Question: I try to make ajax request with autorization header:

but get: 'GET http://agroagro.com/agroMobile/v1/tasks 400 (Bad Request)'
my ajax code:
'''
$(function() {
if (localStorage.getItem('apiKey') == '') {
window.location.replace("login.html");
}
else {
var urlAjax = "http://agroagro.com/agroMobile/v1/tasks";
$.ajax({
type:'GET',
url: urlAjax,
contentType: "application/x-www-form-urlencoded",
headers: {
"Authorization": localStorage.getItem('apiKey')
},
beforeSend: function(jqXHR) {
console.log(localStorage.getItem('apiKey'));
jqXHR.setRequestHeader("Authorization", localStorage.getItem('apiKey'));
},
success: function(data) {
console.log('Lets do something');
},
error: function(data) {
//window.location.replace("login.html");
console.log(data);
console.log(console.log(localStorage.getItem('apiKey')));
$('#error').append('<p>Please enter the correct information</p>');
},
dataType: 'json',
});
}
});
'''
So why I get this error? As you can see I send right autorization api key and everything is fine but just dont work...
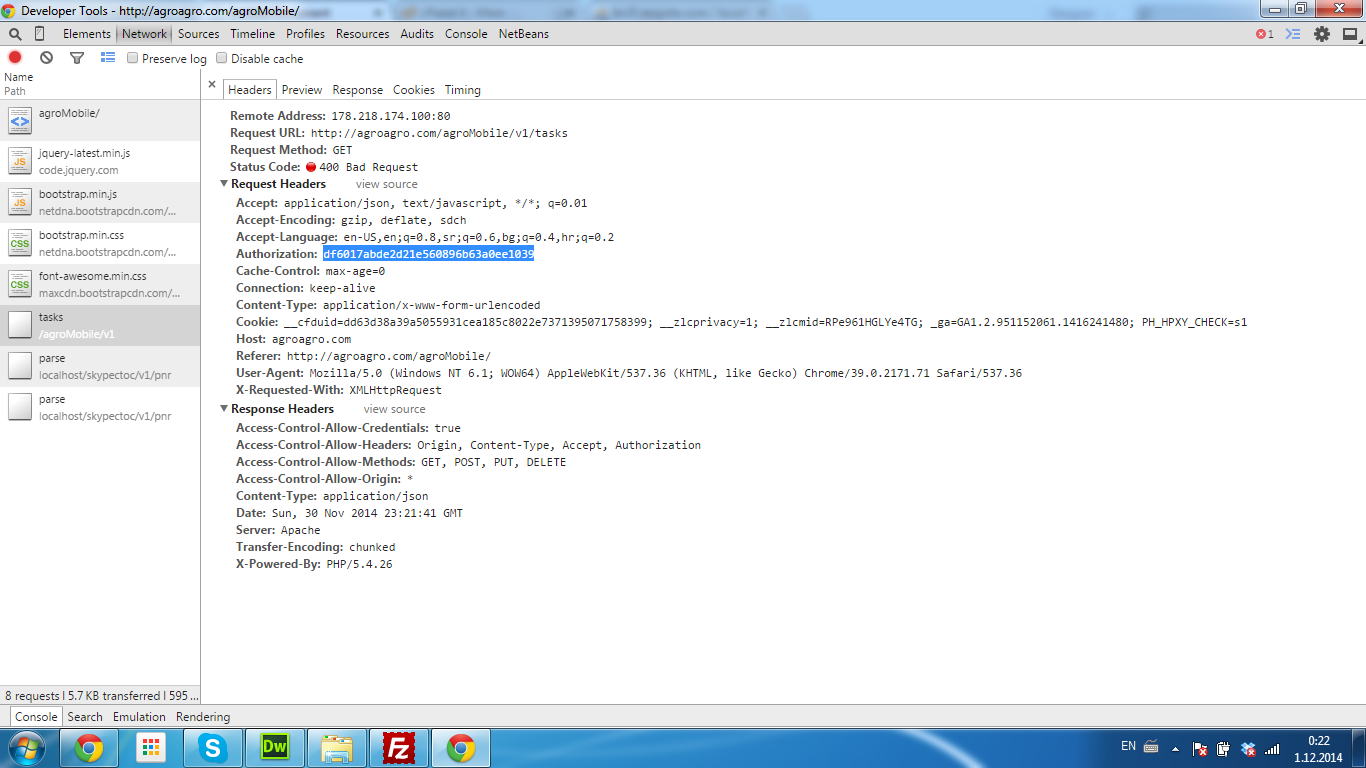
Answer: By manually accessing the URL I can see you are missing an API key. You should be able to see the content of your request in the preview/response tabs of the console. That will likely give you a lot of information.
Have you read the API docs for the service you are connecting to?